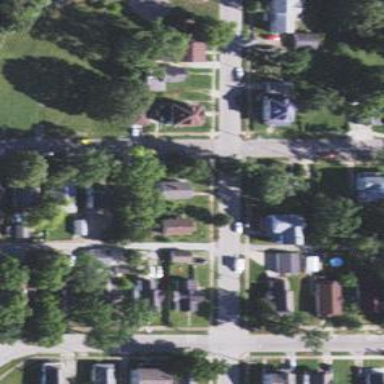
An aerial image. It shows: Alley classified as service road.